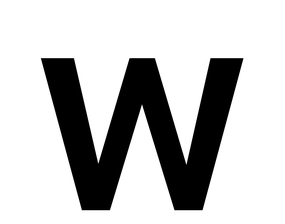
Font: Roboto_Medium